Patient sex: M
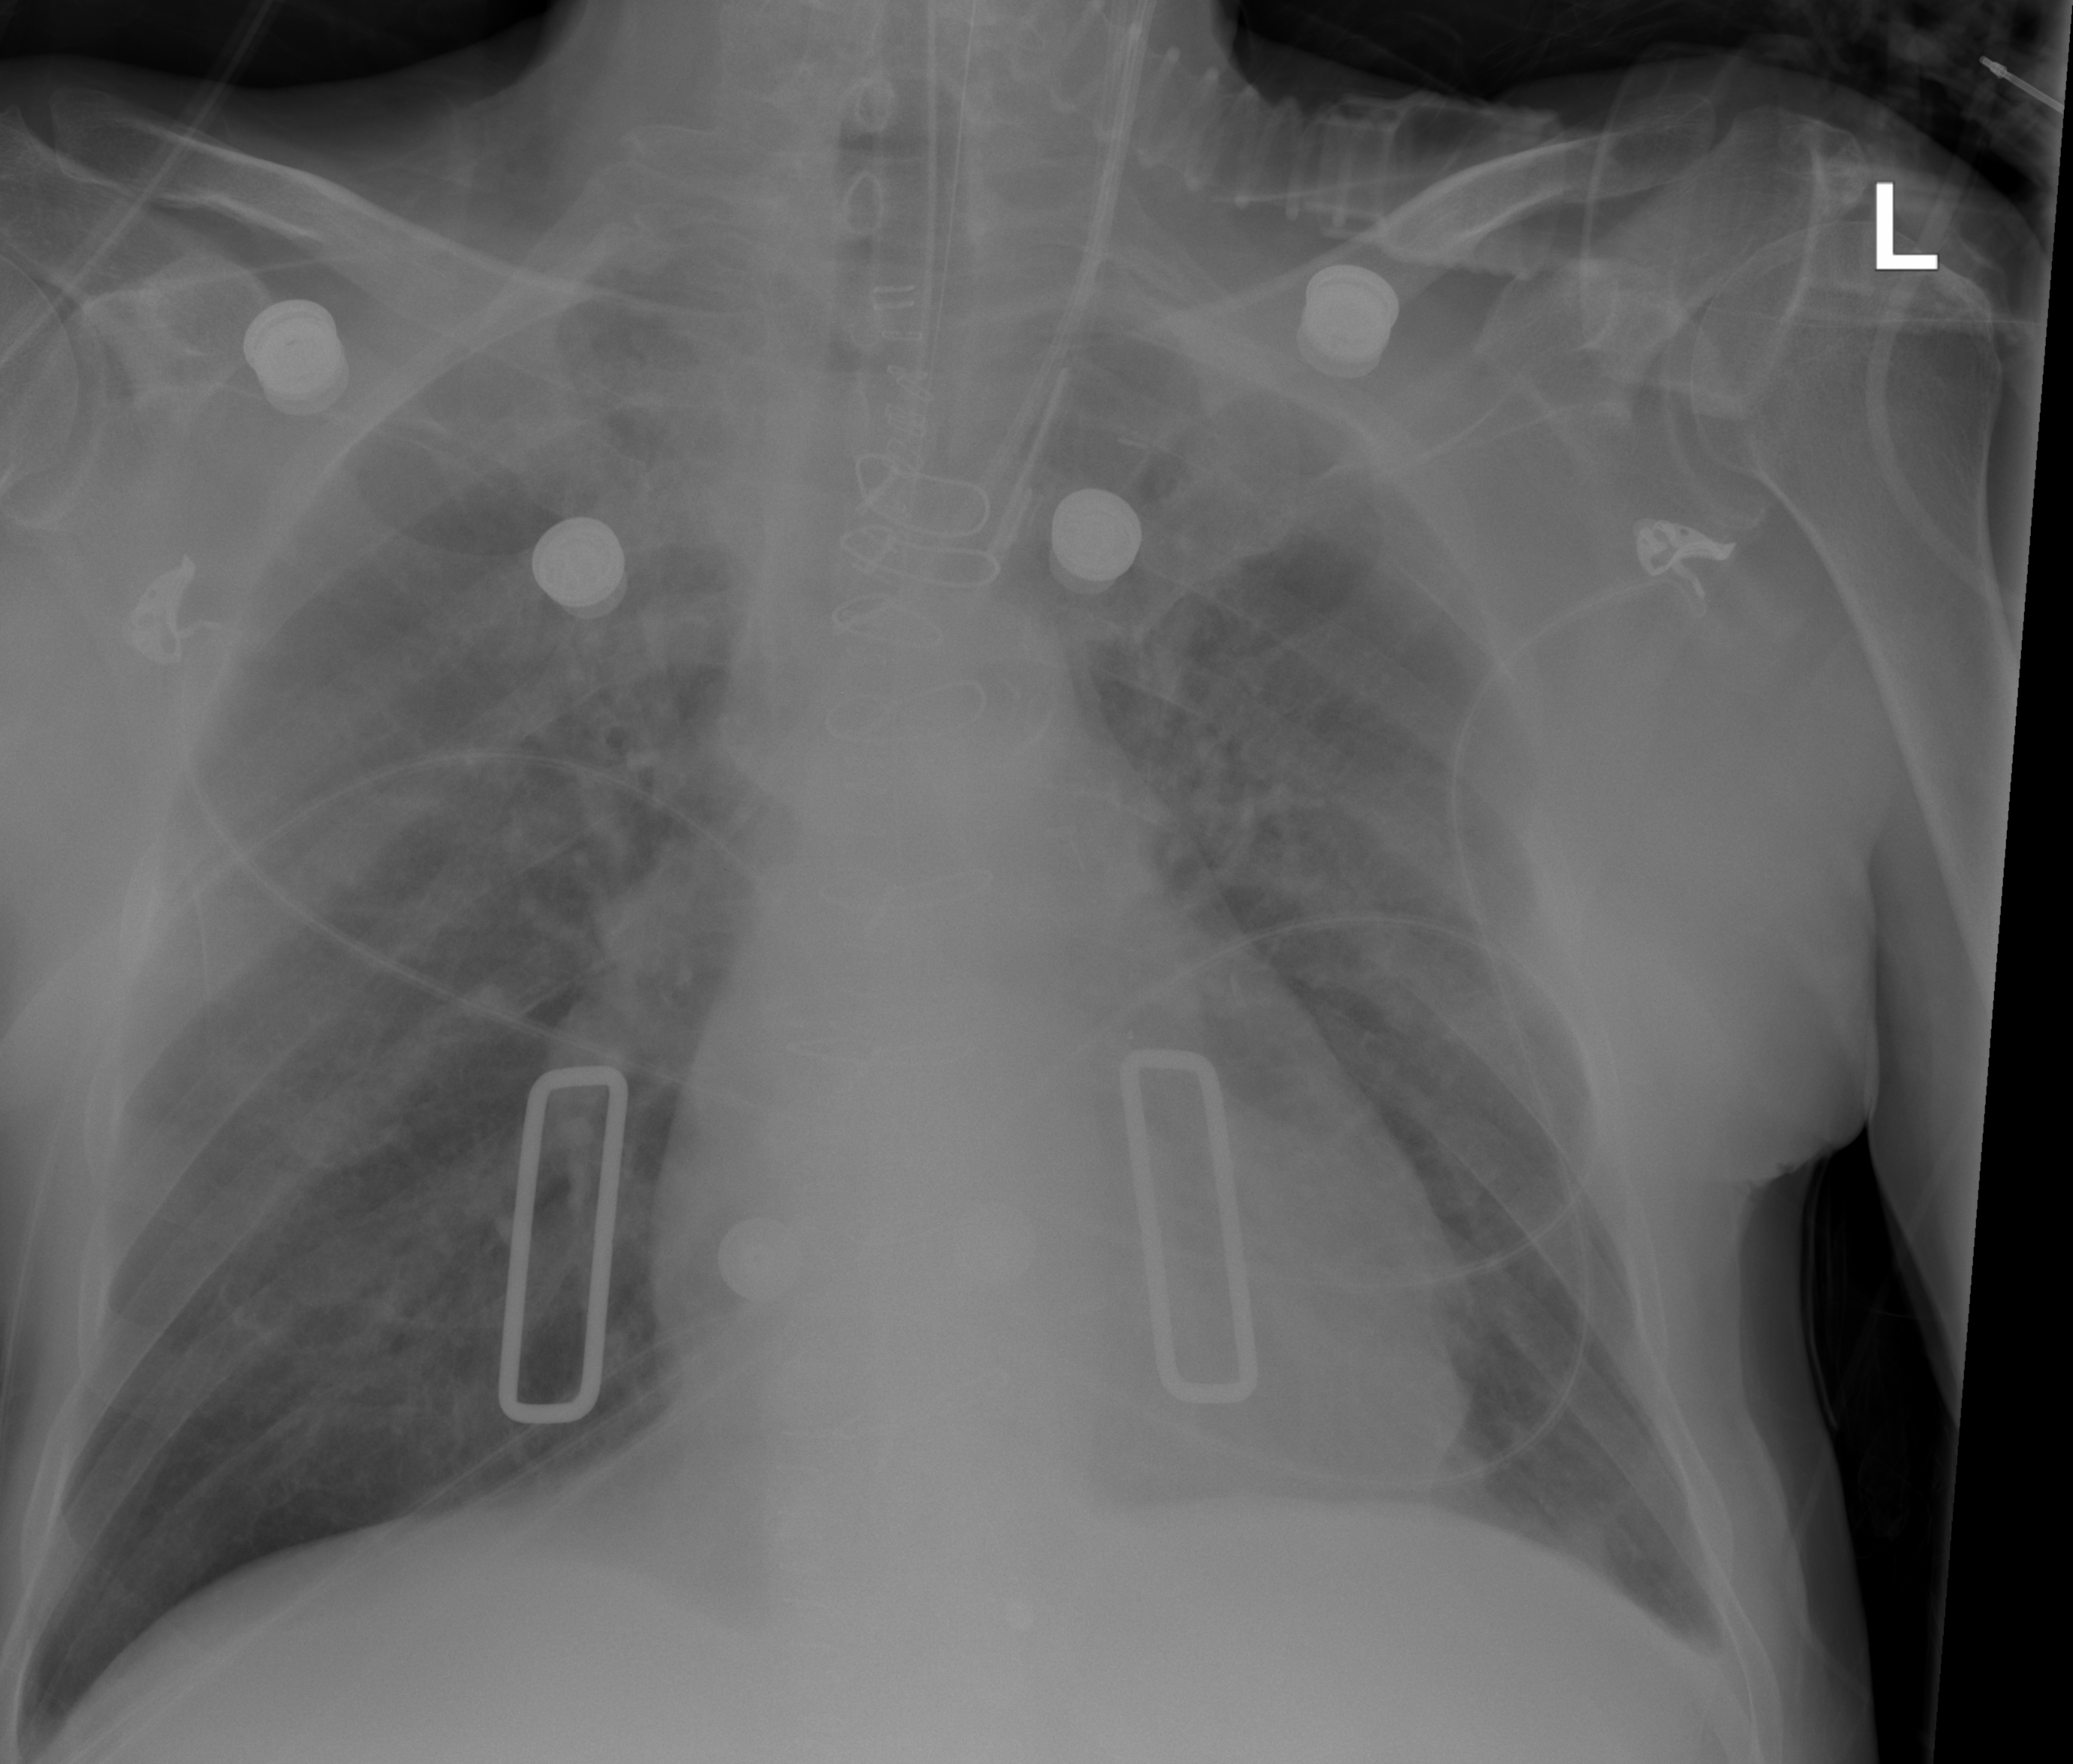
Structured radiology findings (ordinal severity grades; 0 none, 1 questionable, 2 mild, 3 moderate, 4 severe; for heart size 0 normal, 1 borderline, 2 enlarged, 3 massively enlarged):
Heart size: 0
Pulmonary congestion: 2
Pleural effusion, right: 0
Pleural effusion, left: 1
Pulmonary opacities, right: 2
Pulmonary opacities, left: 2
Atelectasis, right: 0
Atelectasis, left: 0